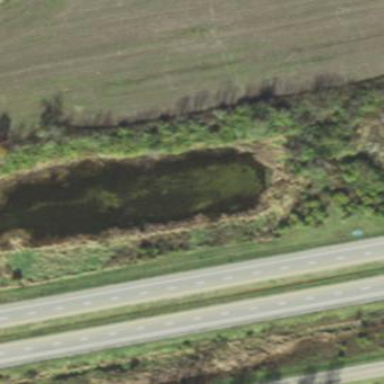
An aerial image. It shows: Serene pond surrounded by nature.